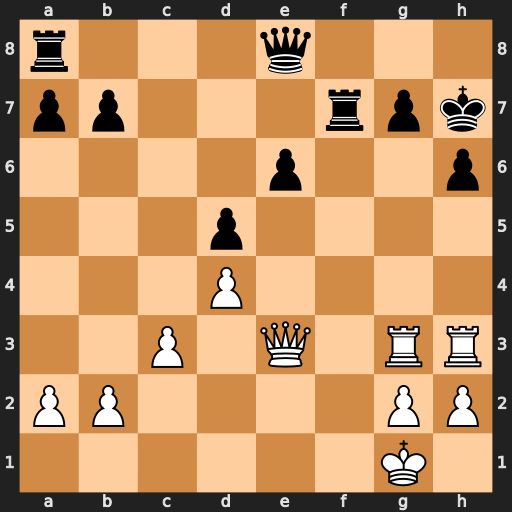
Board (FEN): r3q3/pp3rpk/4p2p/3p4/3P4/2P1Q1RR/PP4PP/6K1
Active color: w
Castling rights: -
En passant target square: -
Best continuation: Rxg7+ Rxg7 Qxh6+ Kg8 Qh8+ Kf7 Rf3+ Ke7 Qxg7+